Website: macys
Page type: gifting
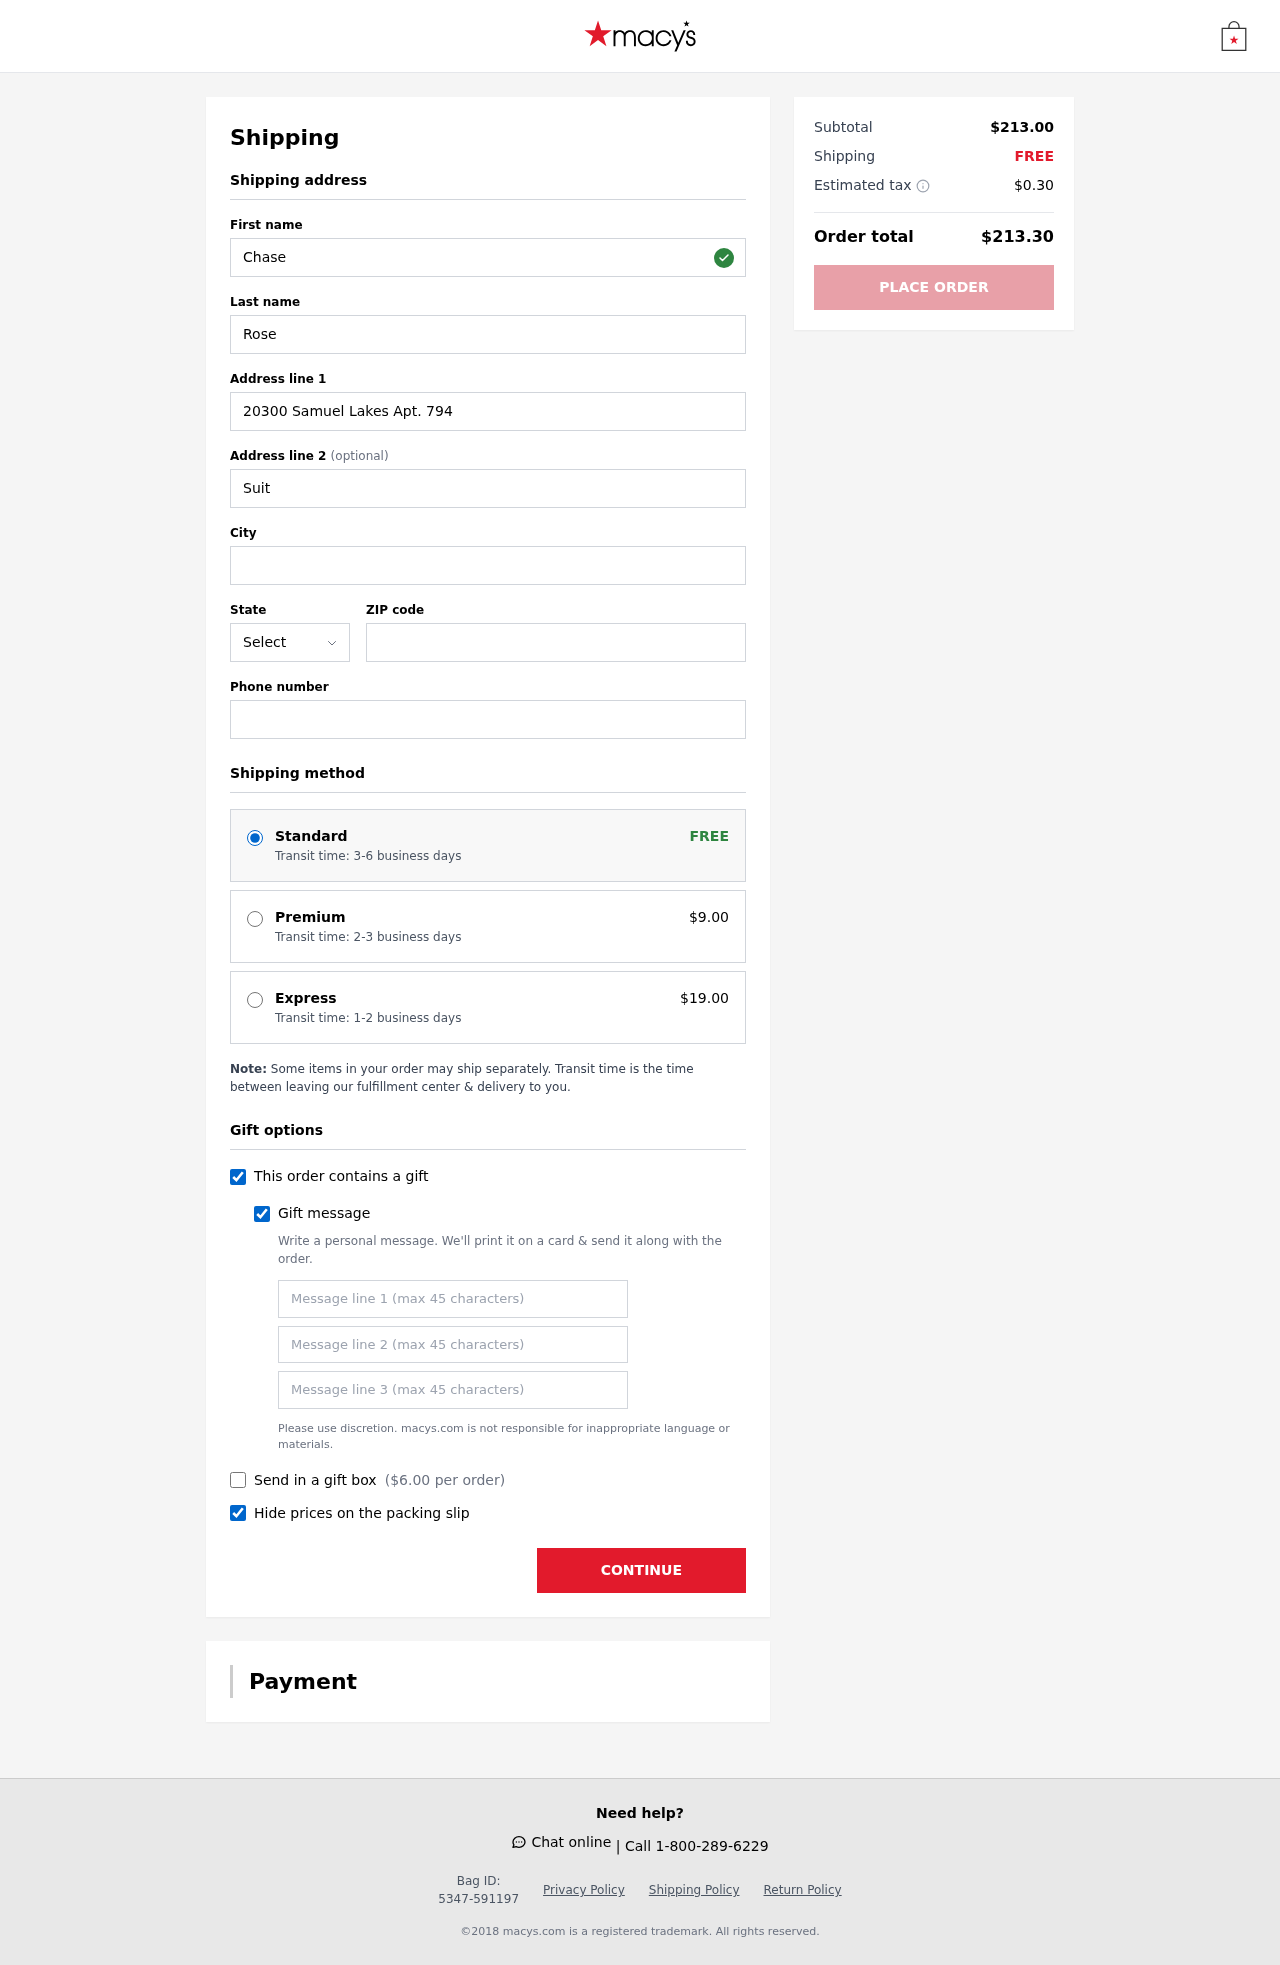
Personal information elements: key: PII_STATE_ABBR
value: DE
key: PII_FIRSTNAME
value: Chase
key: PII_LASTNAME
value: Rose
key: PII_STREET
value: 20300 Samuel Lakes Apt. 794
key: PII_STREET2
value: Suite 463
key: PII_CITY
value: Williamtown
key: PII_POSTCODE
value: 81965
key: PII_PHONE
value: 2418861223
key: PII_GIFT_MESSAGE
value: Hey Melissa, I remember you mentioning how much you needed some fresh shoes for those special occasions. I thought these would be perfect for you—they're stylish and classic, just like you! Enjoy stepping into something new!  Chase
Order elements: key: ORDER_SHIPPING_STANDARD
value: Transit time: 3-6 business days
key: ORDER_SHIPPING_PREMIUM
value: Transit time: 2-3 business days
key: ORDER_SHIPPING_PREMIUM_PRICE
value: $9.00
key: ORDER_SHIPPING_EXPRESS
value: Transit time: 1-2 business days
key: ORDER_SHIPPING_EXPRESS_PRICE
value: $19.00
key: ORDER_GIFT_BOX_PRICE
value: $6.00
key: ORDER_SUBTOTAL
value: $213.00
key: ORDER_SHIPPING_COST
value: FREE
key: ORDER_TAX
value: $0.30
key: ORDER_TOTAL
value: $213.30